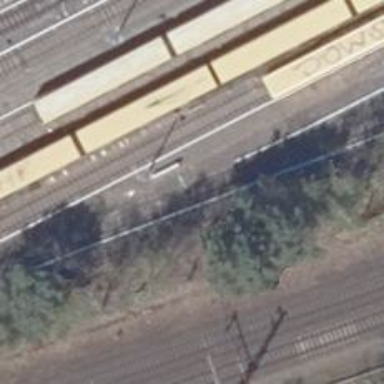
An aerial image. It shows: Railway switch.